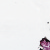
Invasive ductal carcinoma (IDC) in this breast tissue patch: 0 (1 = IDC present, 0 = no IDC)